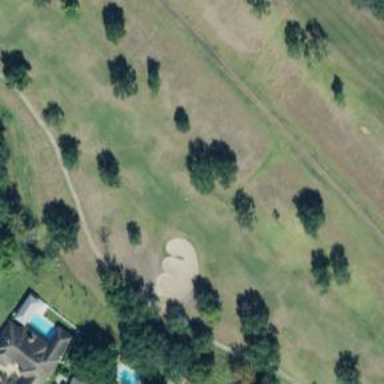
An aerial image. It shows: Scenic golf fairway.